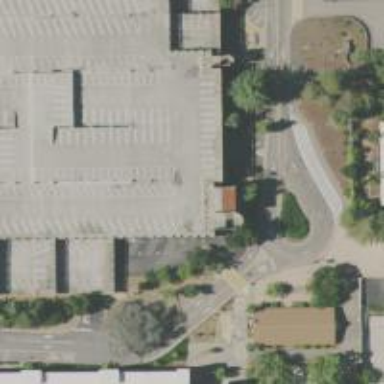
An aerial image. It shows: Multi-storey parking area with asphalt surface.